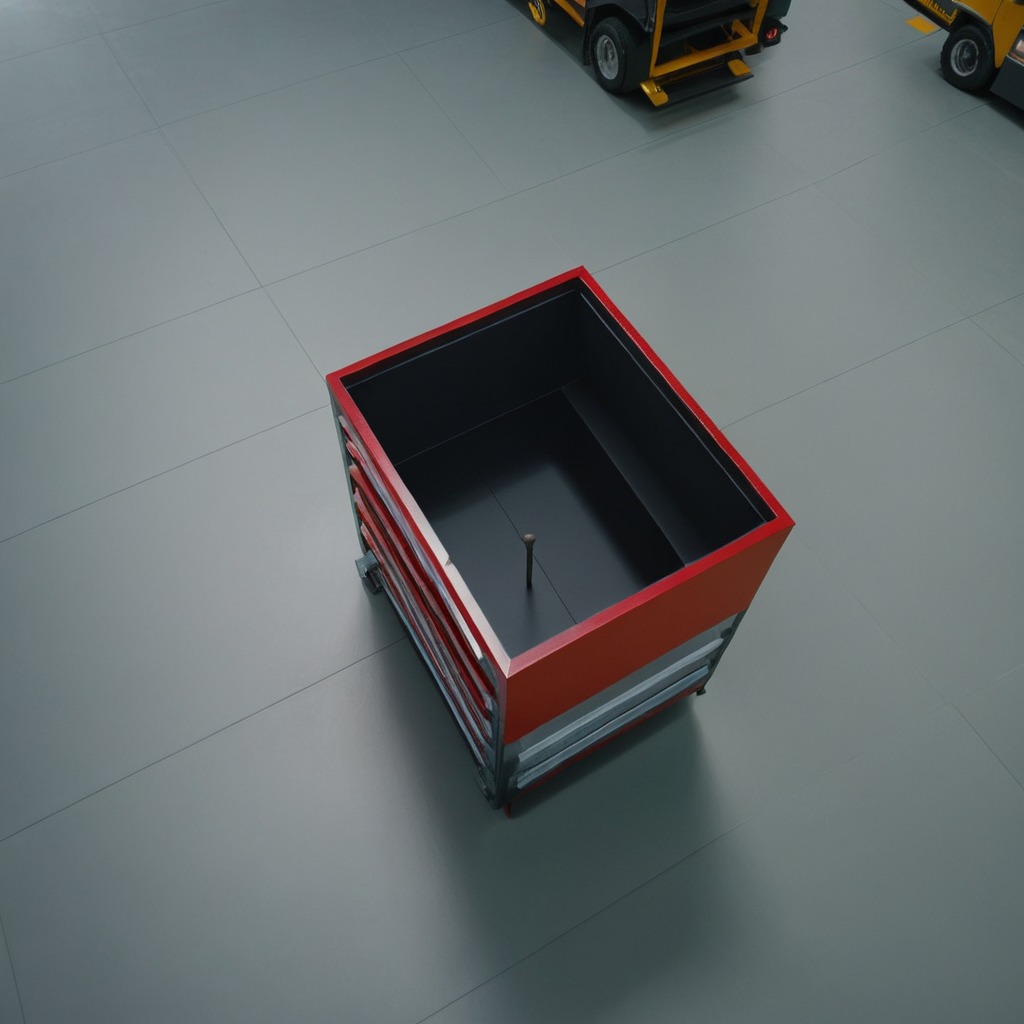
A nail is lying on the toolbox surface.